Field crop: maize
Growth stage: 1
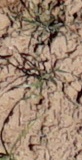
Species: lolium